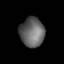
Tissue: skin
Cell type: Others
Senescence score: 0.2059
Nuclear area (px): 709
Mean DAPI intensity: 99.148